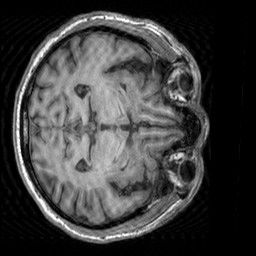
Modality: T1w
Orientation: axial
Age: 64
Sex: male
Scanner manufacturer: siemens
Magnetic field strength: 3 T
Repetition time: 2.3 s
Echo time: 0.00303 s